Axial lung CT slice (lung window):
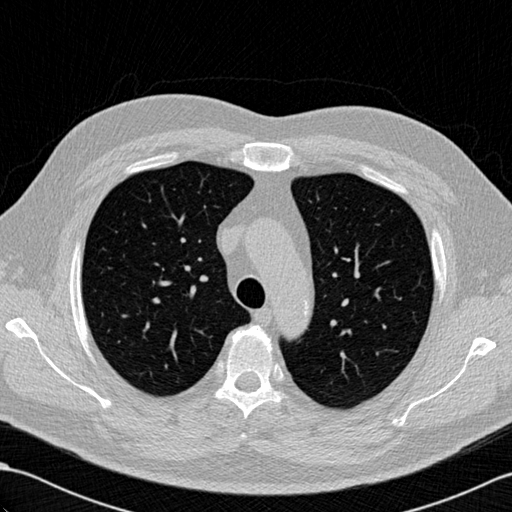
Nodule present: no